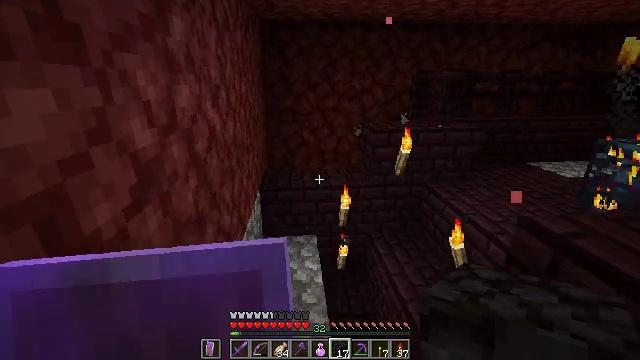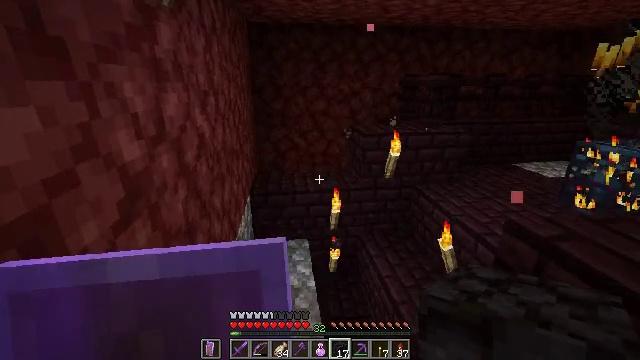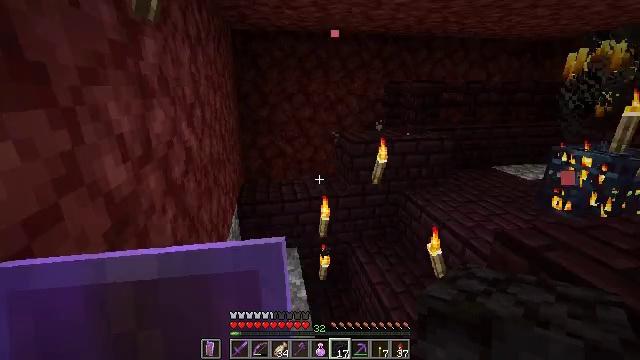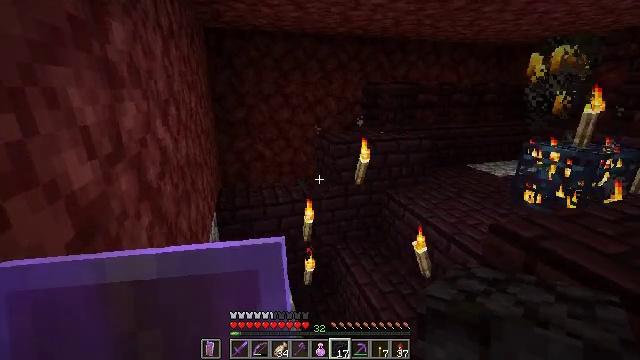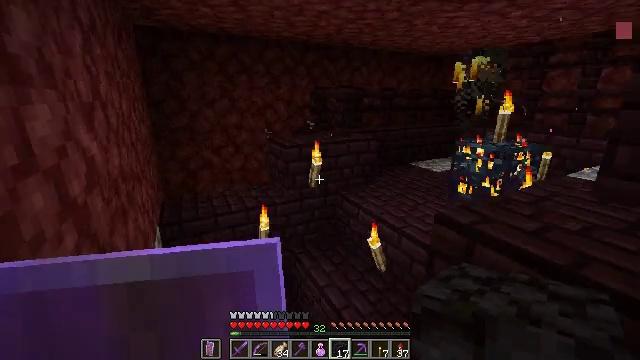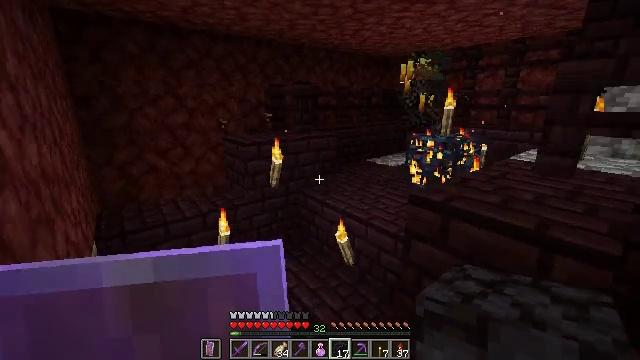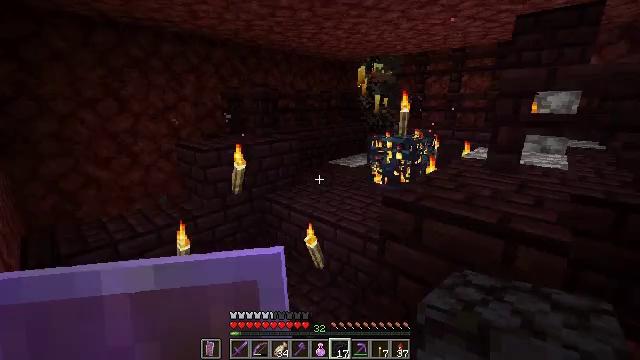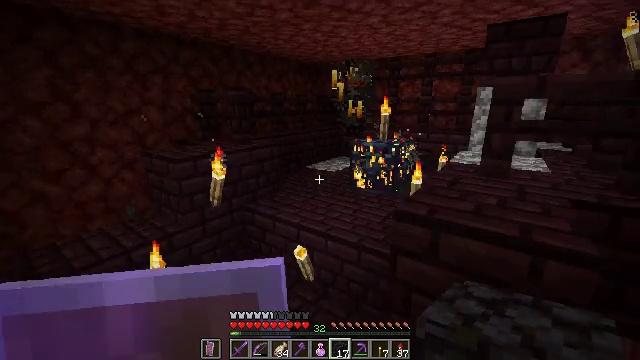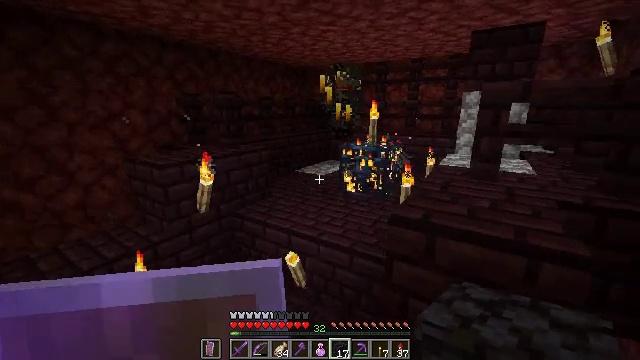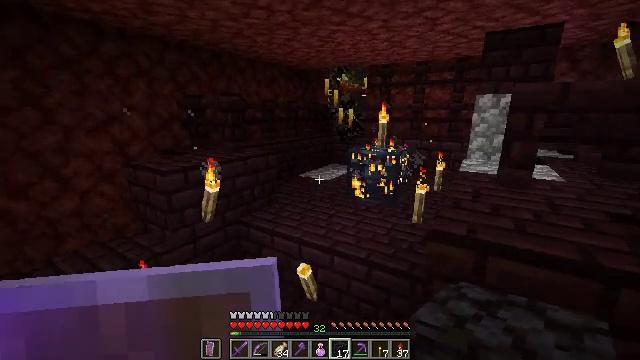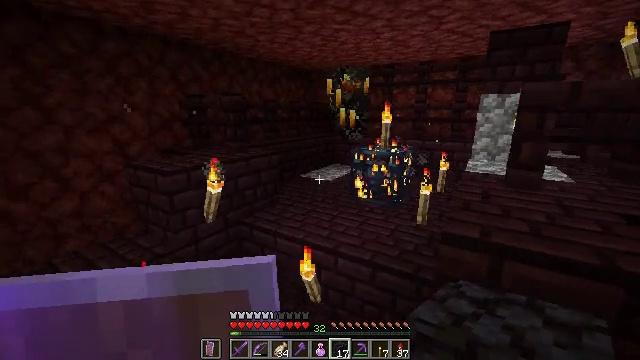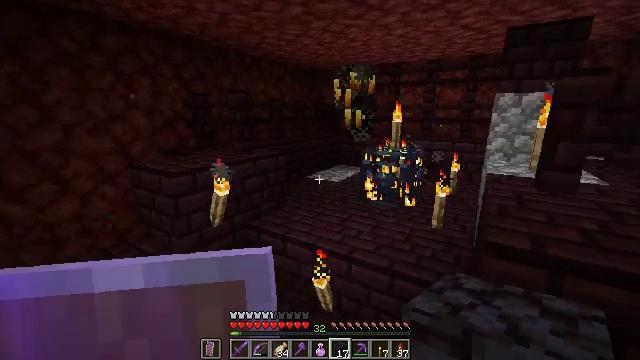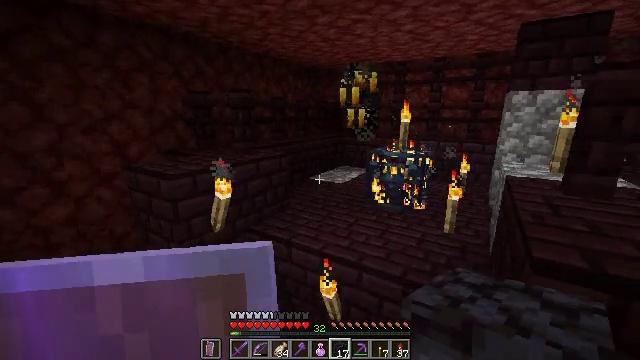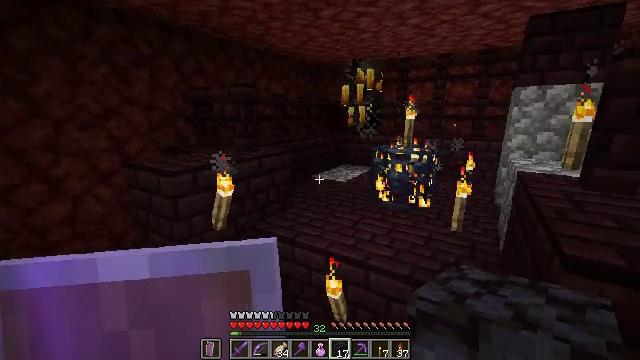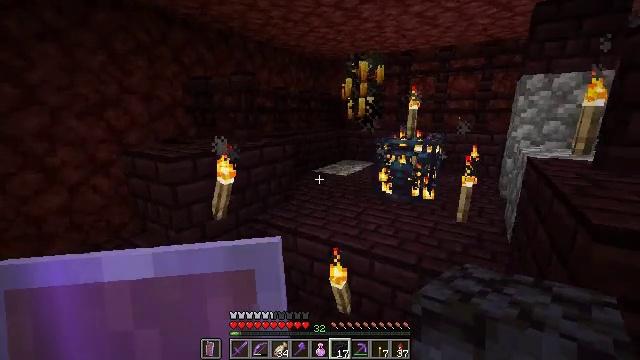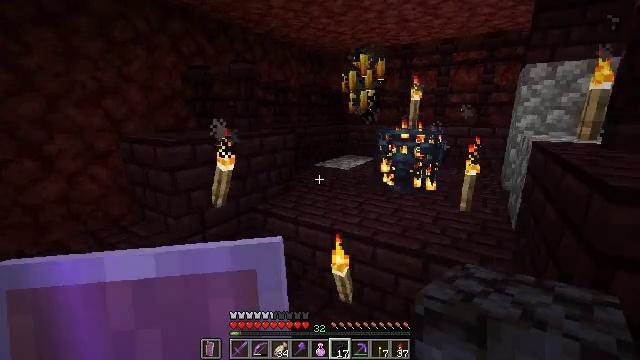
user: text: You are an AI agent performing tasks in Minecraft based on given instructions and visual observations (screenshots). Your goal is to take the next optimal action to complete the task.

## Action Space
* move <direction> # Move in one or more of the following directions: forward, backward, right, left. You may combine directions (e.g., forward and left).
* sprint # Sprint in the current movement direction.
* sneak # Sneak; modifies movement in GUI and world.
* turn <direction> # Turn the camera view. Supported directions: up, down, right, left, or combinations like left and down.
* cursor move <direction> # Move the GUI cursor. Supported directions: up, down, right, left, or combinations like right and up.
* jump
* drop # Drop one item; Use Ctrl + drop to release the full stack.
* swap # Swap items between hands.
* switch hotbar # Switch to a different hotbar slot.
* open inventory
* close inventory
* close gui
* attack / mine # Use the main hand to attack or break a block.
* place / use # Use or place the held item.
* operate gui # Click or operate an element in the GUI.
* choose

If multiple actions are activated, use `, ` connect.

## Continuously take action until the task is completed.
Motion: motion action
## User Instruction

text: Remove the fire source.
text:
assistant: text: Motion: move forward and move left, turn right, jump
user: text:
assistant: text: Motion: move forward and move left, turn right, jump
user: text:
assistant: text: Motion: move forward and move left, turn right
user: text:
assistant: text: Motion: move forward and move left, turn right and up
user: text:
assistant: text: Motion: move forward and move left, turn right
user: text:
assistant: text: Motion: move forward and move left, turn right
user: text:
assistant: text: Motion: move forward and move left, turn right
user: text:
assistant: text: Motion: move forward and move left, turn right
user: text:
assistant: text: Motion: move forward and move left
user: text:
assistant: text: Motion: move forward and move left
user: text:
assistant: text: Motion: move forward
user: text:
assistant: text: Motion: no_op
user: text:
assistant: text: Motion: no_op
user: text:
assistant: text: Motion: no_op
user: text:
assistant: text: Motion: move back
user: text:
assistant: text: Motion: move back
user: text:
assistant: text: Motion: move back and move right
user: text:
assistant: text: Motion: move back and move right
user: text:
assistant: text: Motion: move right
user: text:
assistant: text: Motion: move right
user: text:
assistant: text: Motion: move right
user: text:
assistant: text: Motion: move right
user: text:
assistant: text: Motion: no_op
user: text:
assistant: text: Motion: no_op
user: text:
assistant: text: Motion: no_op
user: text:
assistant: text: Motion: no_op
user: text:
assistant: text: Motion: no_op
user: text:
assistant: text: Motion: no_op
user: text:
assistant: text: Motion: no_op
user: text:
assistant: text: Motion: no_op